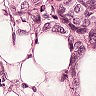
Metastatic tissue present: yes